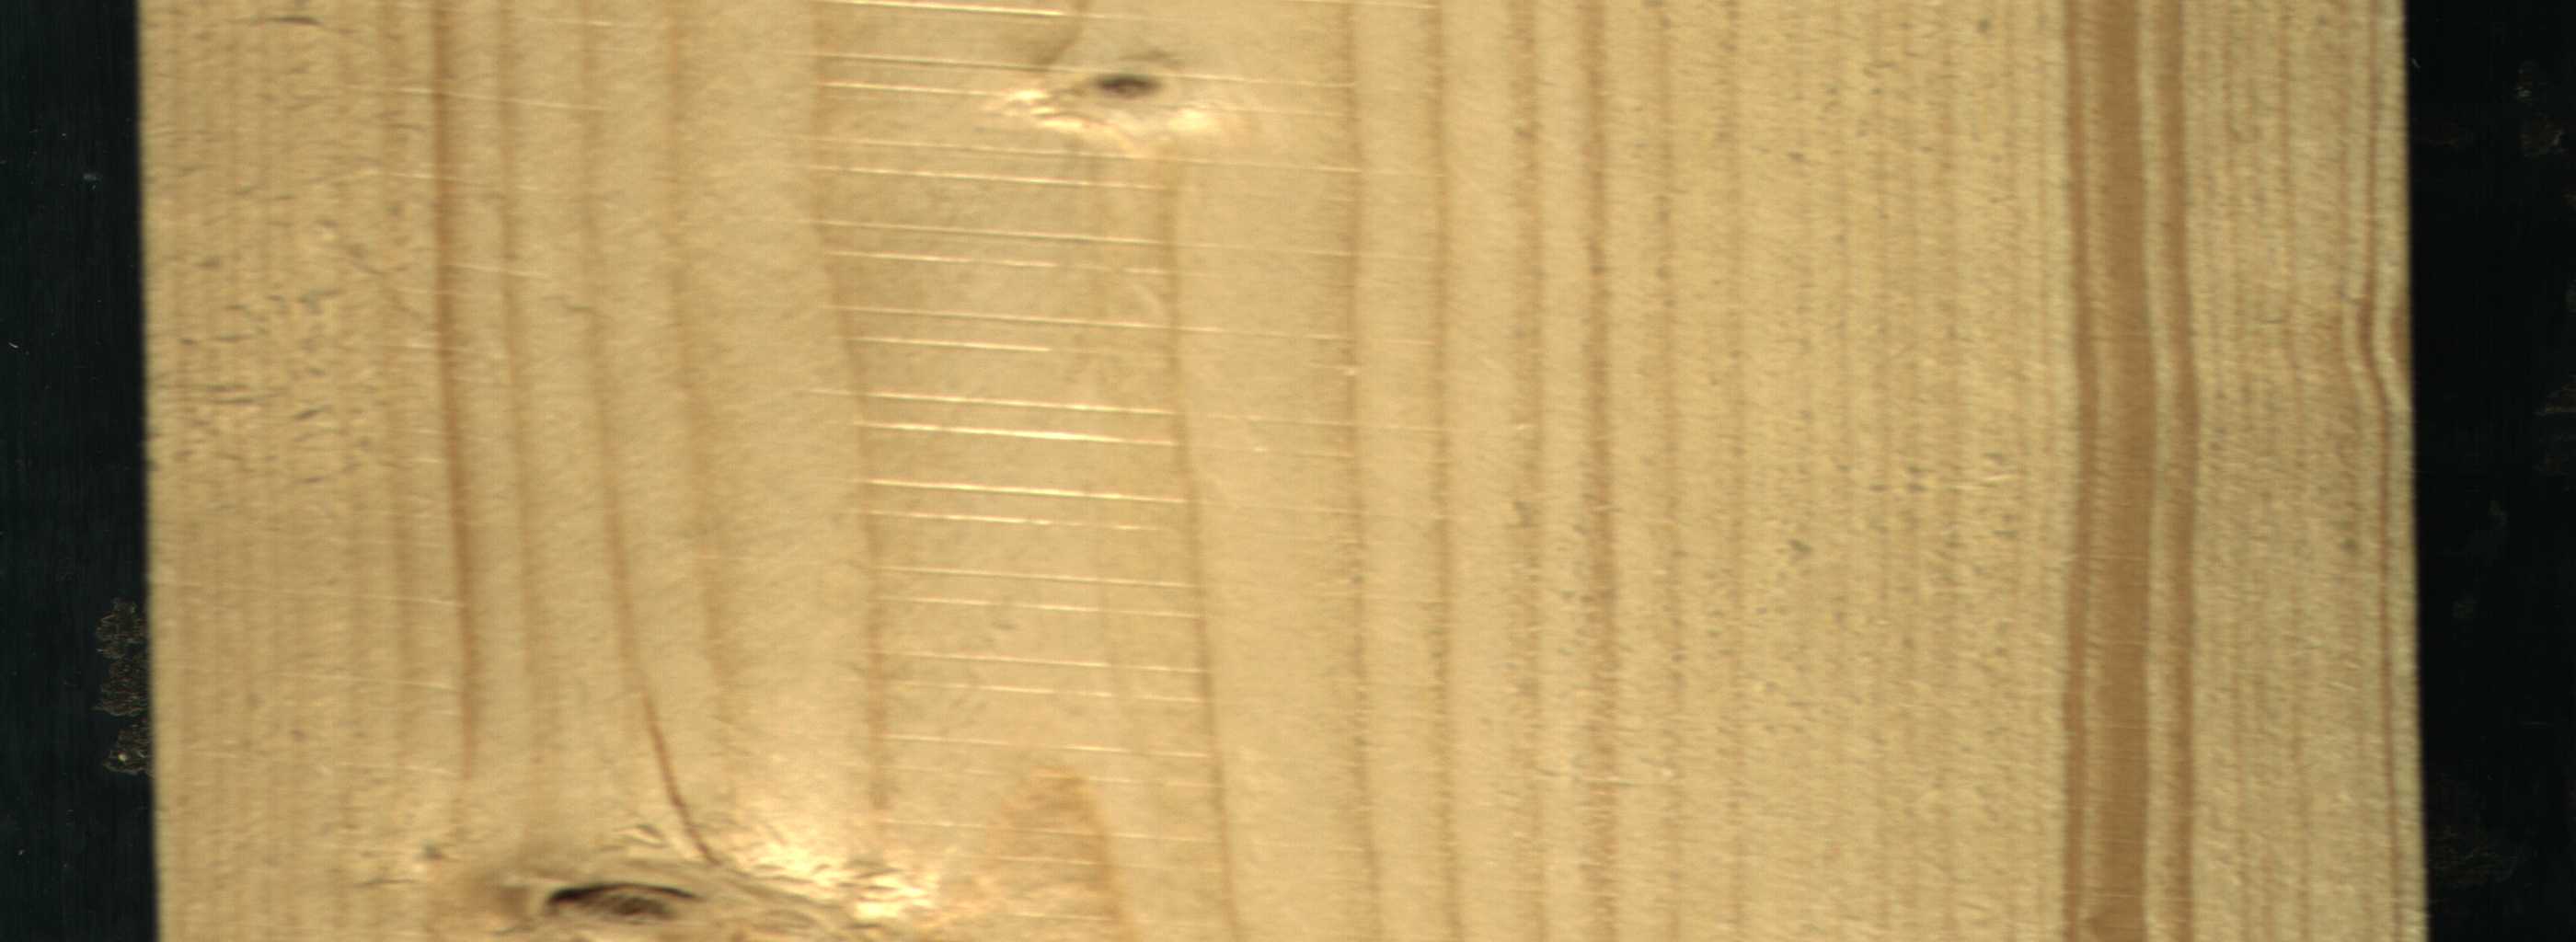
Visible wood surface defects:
Quartzity
Dead_Knot
Live_Knot